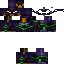
A male human skin with dark skin, wearing brown long hair dressed in a blue hoodie and black pants, featuring a closed mouth.